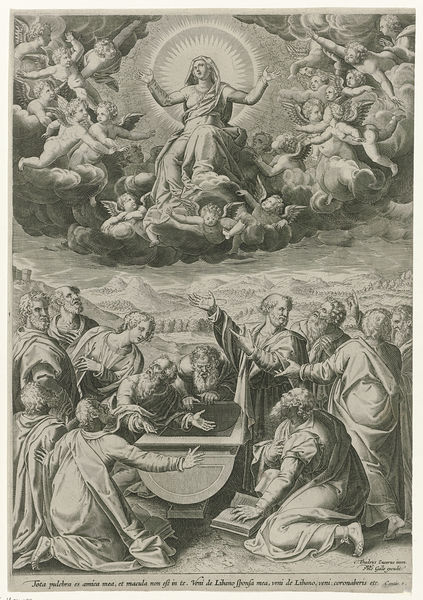
Titel: Hemelvaart van Maria
Künstler: Philips Galle
Standort: Amsterdam
Institution: Rijksmuseum
Schlagwörter: gruppe, himmel, weiß, wolken, frauen, landschaft, menschen, männer, schwarz, historie, sonne, engel, berge, druck, schwarzweiss, radierung, offenbarung, wanne, heiligenschein, sarg, christlich, menschengruppe, erleuchtung, heilig, maria, puten, klage, bare, ikonografie, malereri